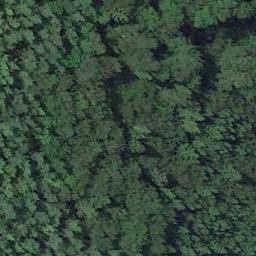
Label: forest